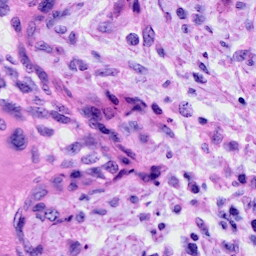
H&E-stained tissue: Cervix